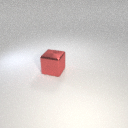
large red metal cube